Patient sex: M
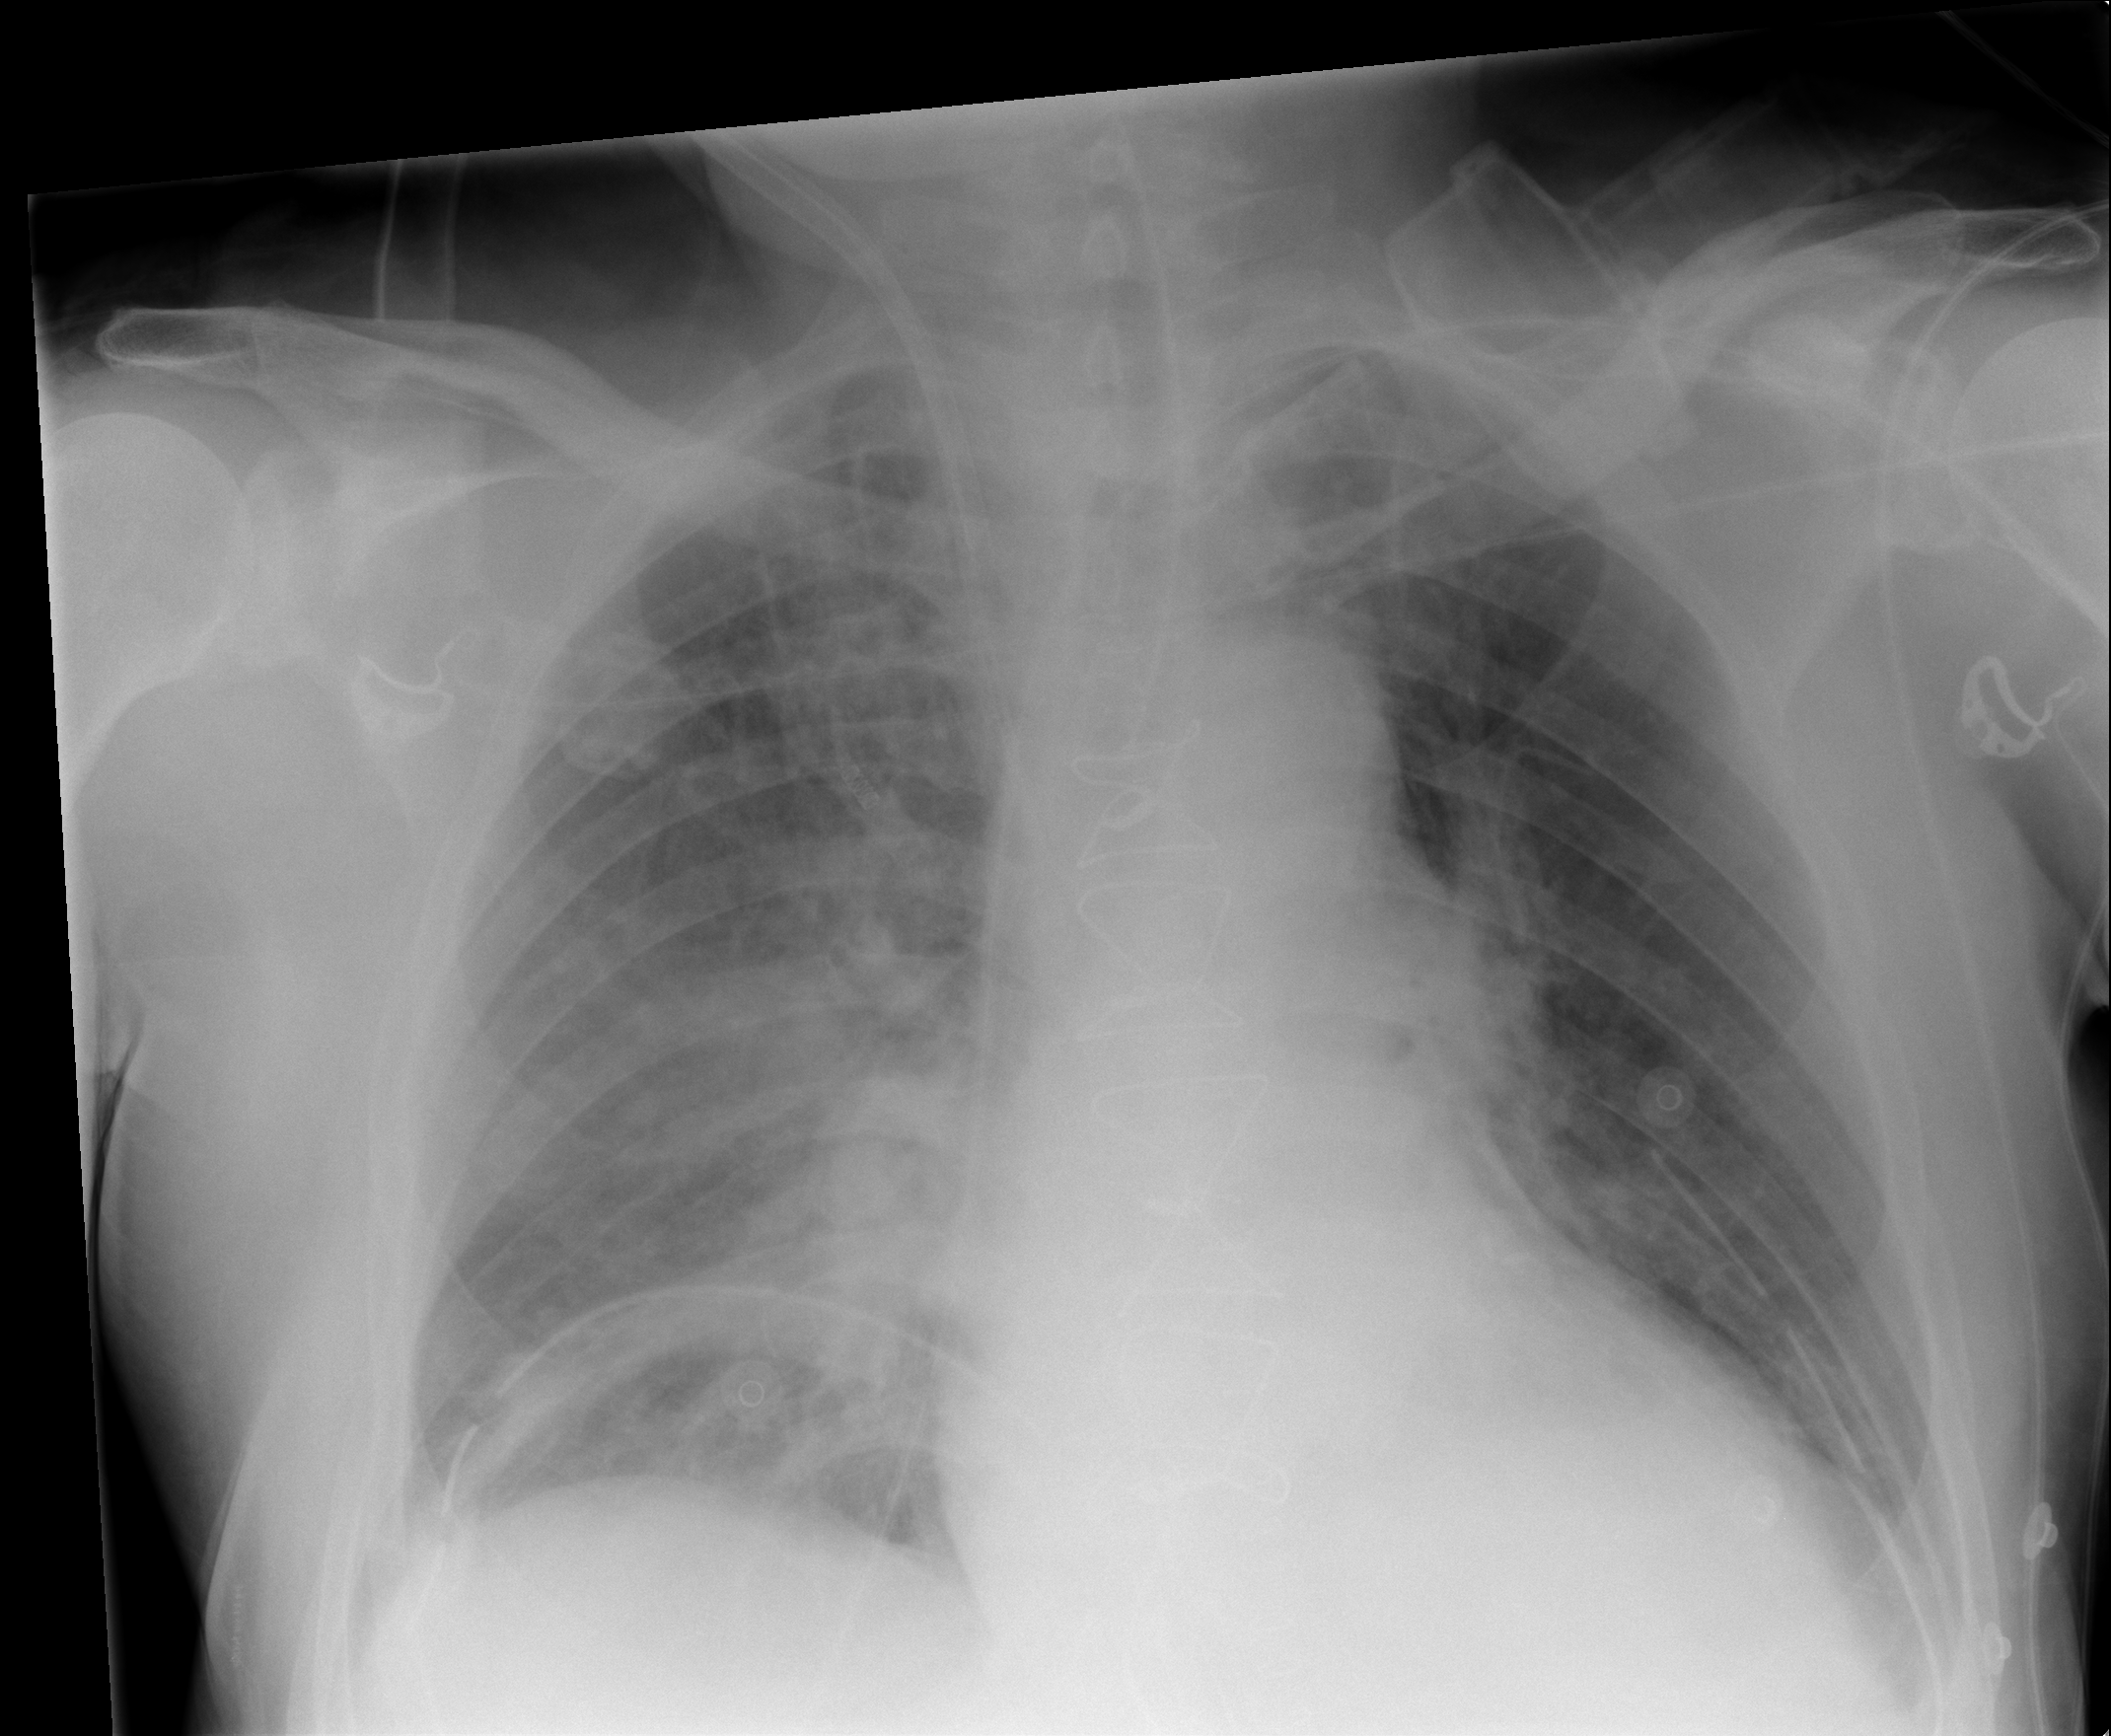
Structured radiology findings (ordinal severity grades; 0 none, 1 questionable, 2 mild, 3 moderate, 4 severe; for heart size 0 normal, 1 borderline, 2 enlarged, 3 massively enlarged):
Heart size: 2
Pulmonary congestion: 2
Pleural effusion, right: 0
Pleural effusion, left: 2
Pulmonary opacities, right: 3
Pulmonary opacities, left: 2
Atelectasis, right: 2
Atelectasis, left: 0